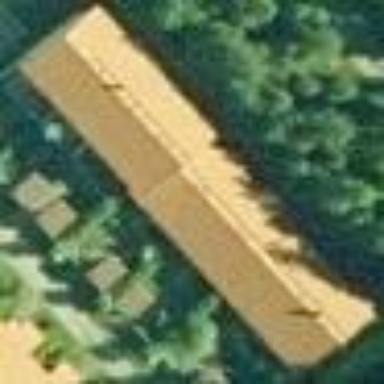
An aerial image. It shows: Terrace building.